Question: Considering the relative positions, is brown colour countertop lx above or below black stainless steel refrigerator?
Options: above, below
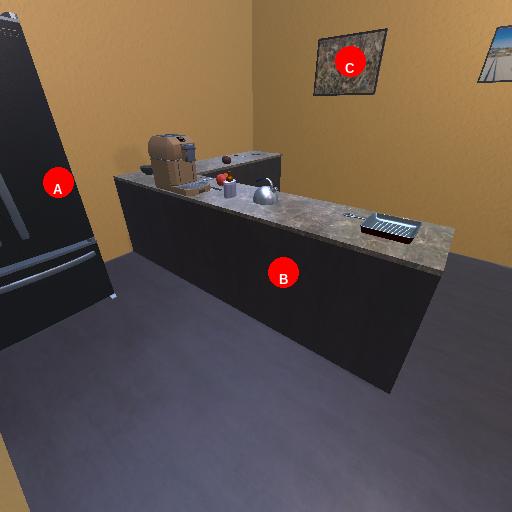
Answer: above